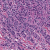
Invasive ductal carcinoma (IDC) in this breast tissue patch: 1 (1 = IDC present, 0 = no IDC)